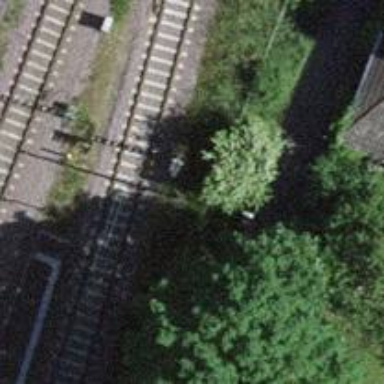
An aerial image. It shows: Railway signal.